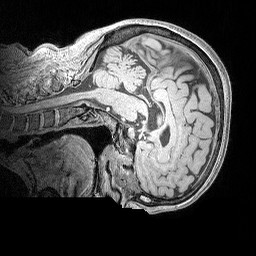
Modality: MP2RAGE
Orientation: sagittal
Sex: female
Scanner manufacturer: siemens
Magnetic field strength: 3 T
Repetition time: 5 s
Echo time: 0.00292 s